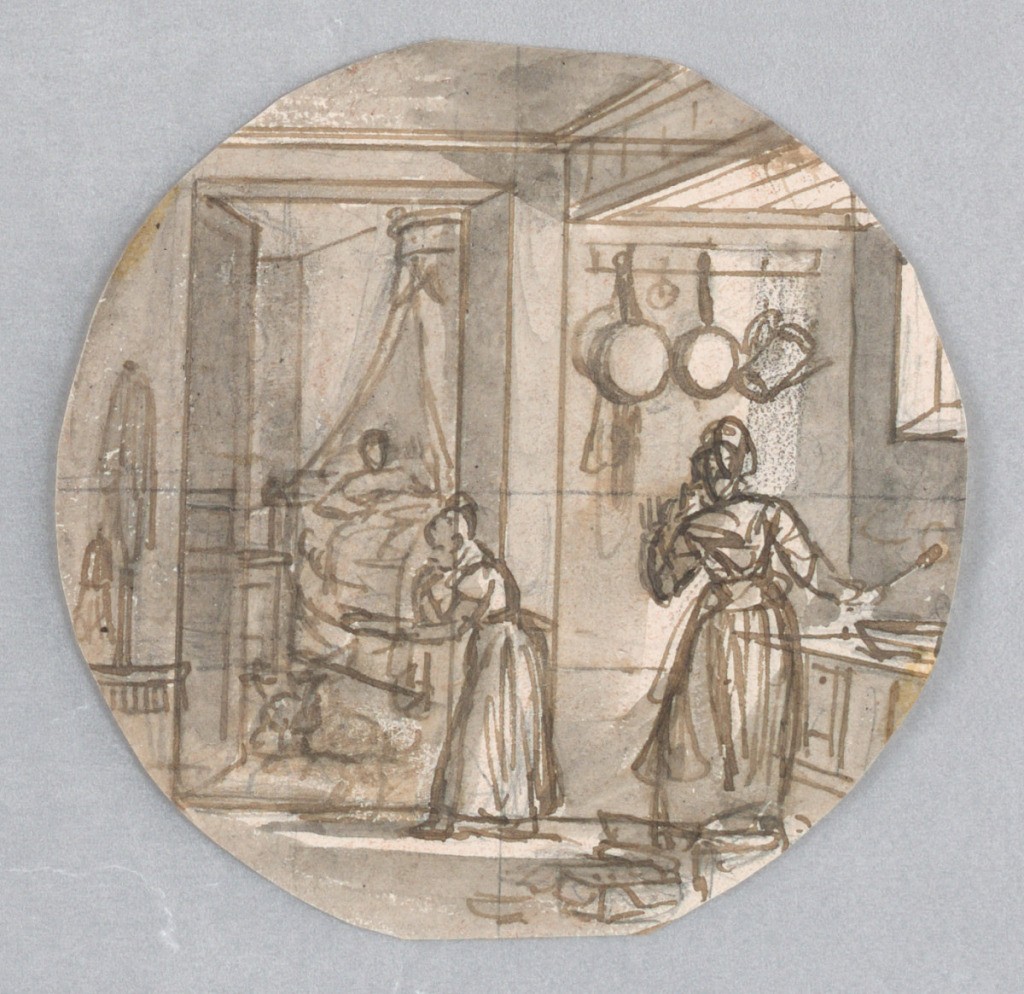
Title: Design for a Painted Porcelain Plate, Kitchen Scene with Rear Bedroom, possibly for the Service des Objets de Dessert (Dessert Service)
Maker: Jean Charles Develly, French, 1783 - 1849
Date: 1819–20
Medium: Pen and brush and brown ink, gray wash, graphite on cream laid paper
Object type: Drawing
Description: Design for a painted porcelain plate, rondel. A kitchen in foreground and a bedroom visible through doorway, left rearground.  A figure of a woman holding a spoon in her right hand, right foreground, stands at a counter. Two pots and a watering can hang on a wall behind her. Another woman, center middleground, stands in the doorway at the entrance to a bedroom, through which one sees a figure laying in a canopied bed.